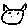
Label: cat